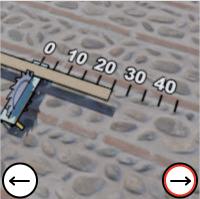
Task: length
Answer: 25
First scale value: 10.0